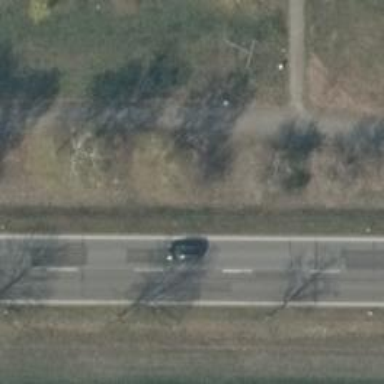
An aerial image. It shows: Row of deciduous broadleaved trees.